Field crop: maize
Growth stage: 2
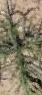
Species: salsola